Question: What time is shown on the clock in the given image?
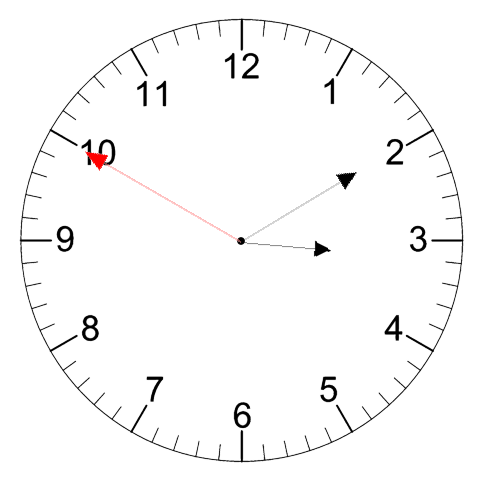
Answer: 03:09:50